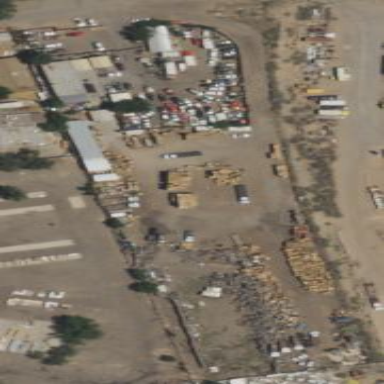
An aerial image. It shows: Scrap yard located in industrial area.